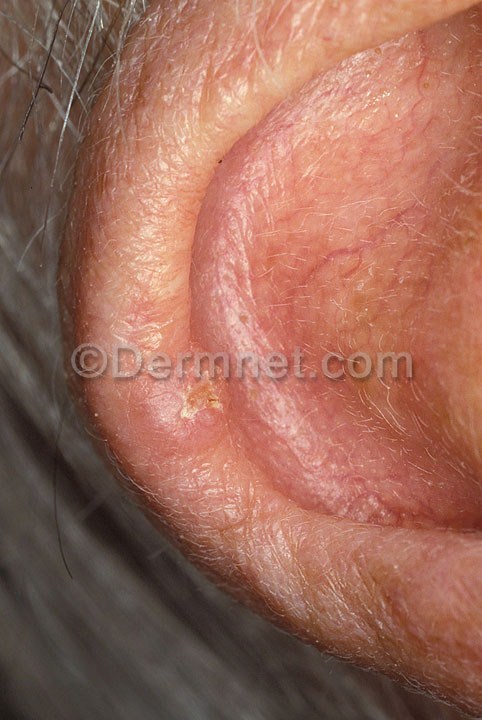
Disease: Seborrheic Keratoses and other Benign Tumors